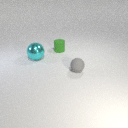
small gray rubber sphere in front of small green rubber cylinder